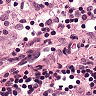
Metastatic tissue present: no